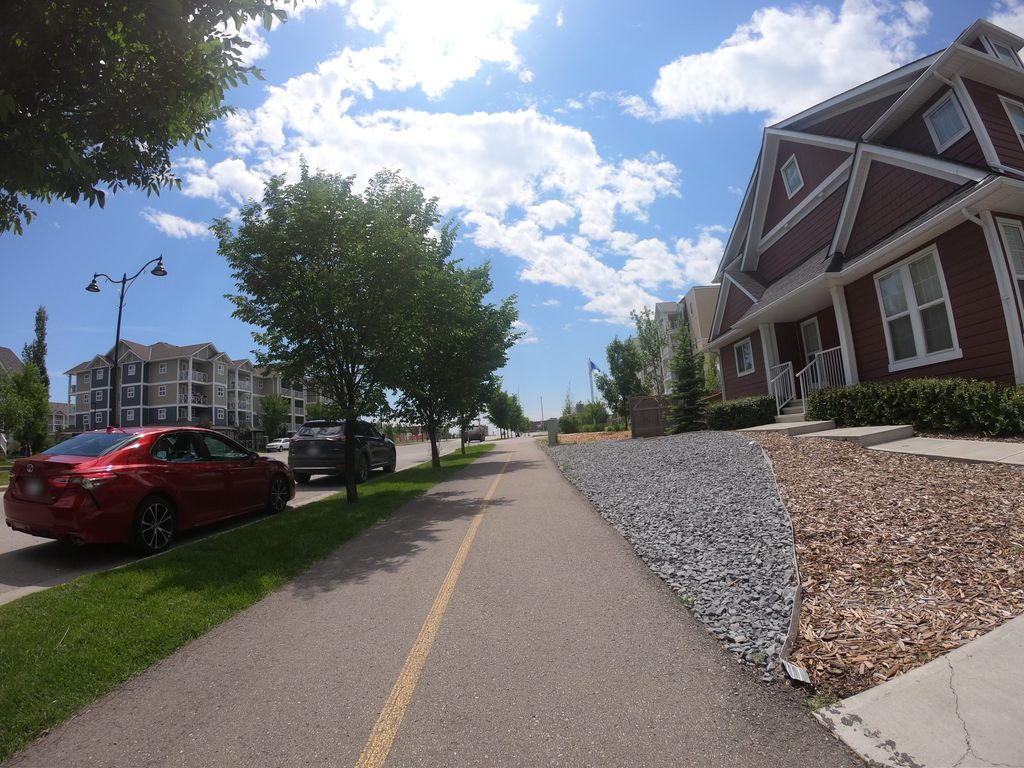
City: calgary